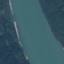
Land use / land cover class: River